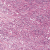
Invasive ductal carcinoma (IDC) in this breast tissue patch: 1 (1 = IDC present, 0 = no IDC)